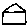
Label: house